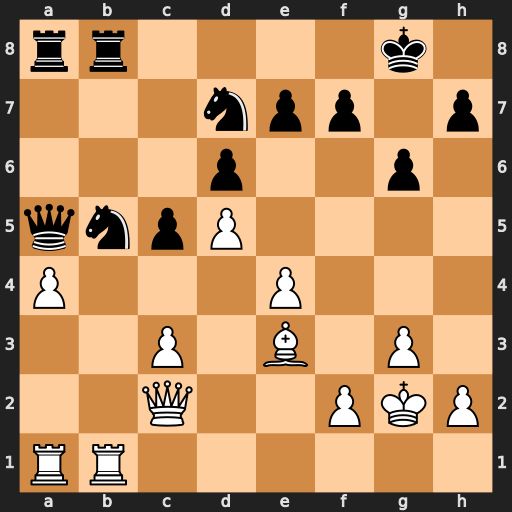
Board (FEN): rr4k1/3npp1p/3p2p1/qnpP4/P3P3/2P1B1P1/2Q2PKP/RR6
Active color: w
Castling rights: -
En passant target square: -
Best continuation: axb5 Qxa1 Rxa1